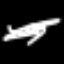
Label: squiggle